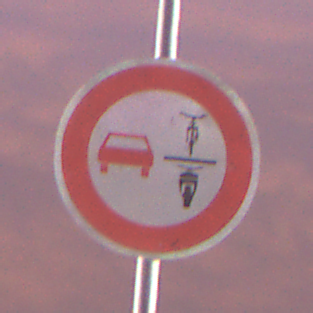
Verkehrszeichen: VerbotUeberholenEinspurigeFahrzeuge
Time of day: SunriseSunset
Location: Outdoor (Urban)
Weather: PartlyCloudy
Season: NotSpecified
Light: Artificial